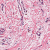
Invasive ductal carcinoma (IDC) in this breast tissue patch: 0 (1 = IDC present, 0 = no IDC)